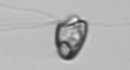
Label: flagellate_morphotype1